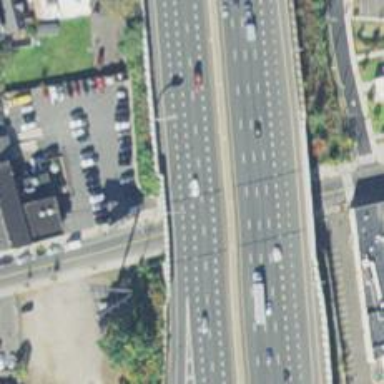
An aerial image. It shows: Motorway.